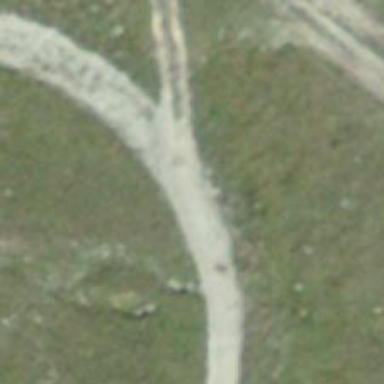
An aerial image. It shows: Cycling track for leisure land activities.